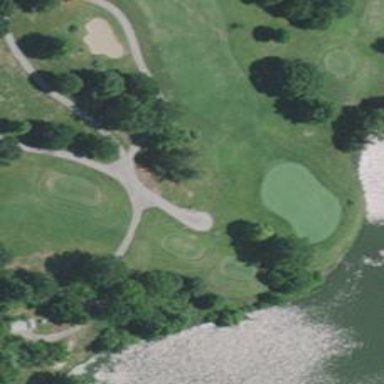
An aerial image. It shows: Service road used as golf cart path.